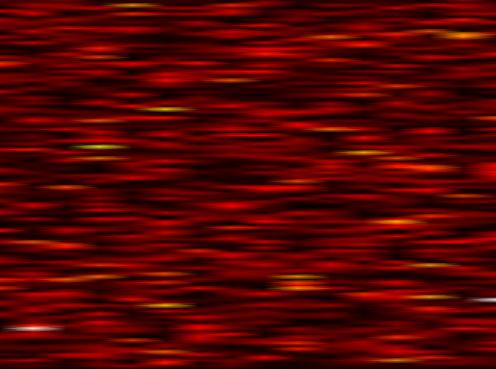
Label: UFMC